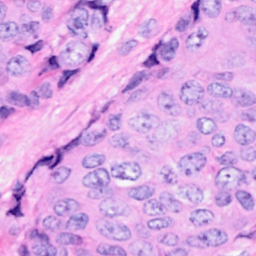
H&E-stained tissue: Breast